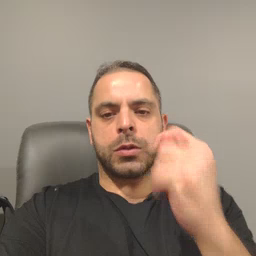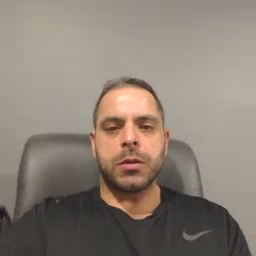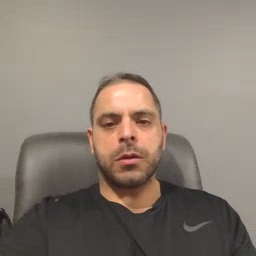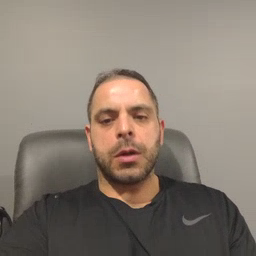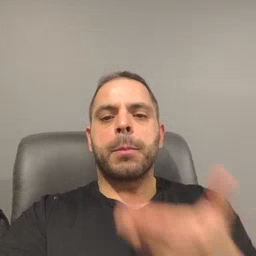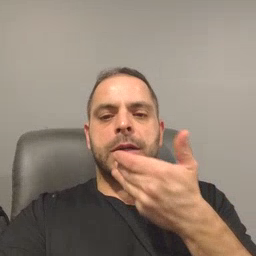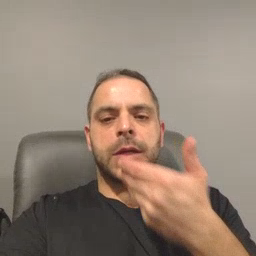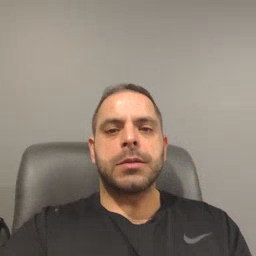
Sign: pizza